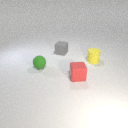
small red rubber cube in front of small yellow rubber cylinder